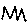
Label: zigzag